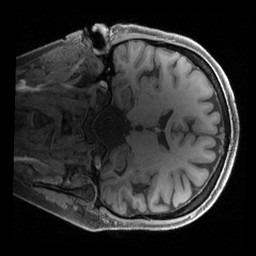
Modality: T1w
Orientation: coronal
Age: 41
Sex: female
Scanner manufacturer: siemens
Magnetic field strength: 3 T
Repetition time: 2.4 s
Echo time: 0.00241 s